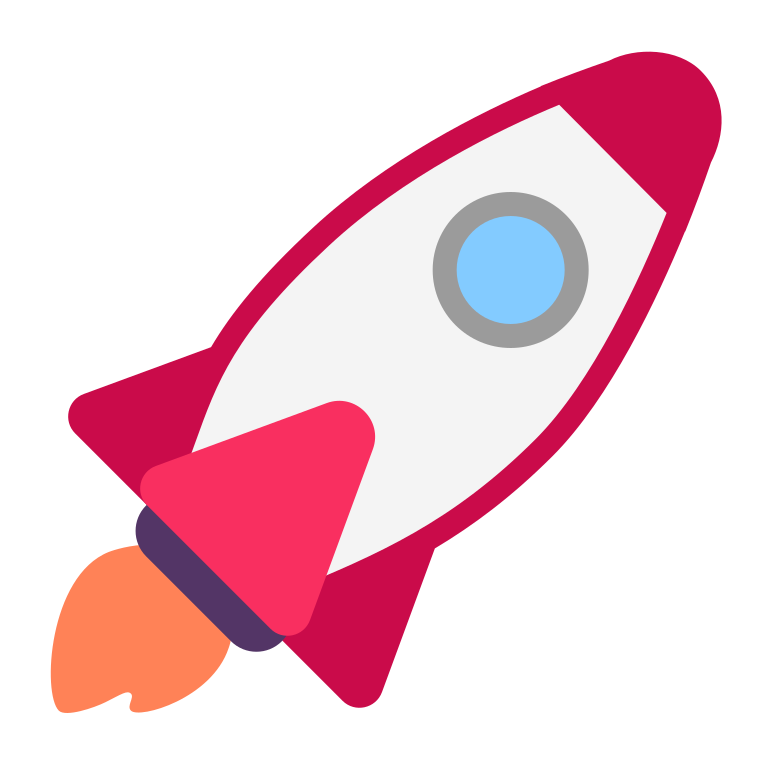
rocket flat